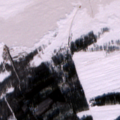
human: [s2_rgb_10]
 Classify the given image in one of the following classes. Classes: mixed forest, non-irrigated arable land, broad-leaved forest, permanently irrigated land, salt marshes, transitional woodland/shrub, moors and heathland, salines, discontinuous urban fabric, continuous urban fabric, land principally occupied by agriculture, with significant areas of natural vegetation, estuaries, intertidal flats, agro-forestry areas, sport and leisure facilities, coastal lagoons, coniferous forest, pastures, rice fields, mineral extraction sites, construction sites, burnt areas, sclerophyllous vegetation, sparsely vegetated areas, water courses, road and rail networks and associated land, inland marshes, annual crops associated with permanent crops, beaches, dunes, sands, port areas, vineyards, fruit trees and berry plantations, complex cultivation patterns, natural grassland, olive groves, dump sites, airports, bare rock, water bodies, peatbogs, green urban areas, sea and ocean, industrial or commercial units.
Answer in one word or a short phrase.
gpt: pastures, land principally occupied by agriculture, with significant areas of natural vegetation, broad-leaved forest, mixed forest, transitional woodland/shrub, sea and ocean